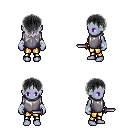
a pixel art fantasy rpg character, female body template, dark elf, purple skin, steel chest armor, gold greaves, gray plain hairstyle, white cloth bandages, dagger, four views (front, back, left, right), 2x2 character sprite sheet, small pixel art, hard edges, no anti-aliasing